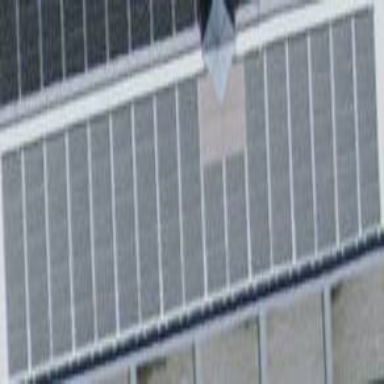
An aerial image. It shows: Solar power generator using photovoltaic method with solar photovoltaic panel types.